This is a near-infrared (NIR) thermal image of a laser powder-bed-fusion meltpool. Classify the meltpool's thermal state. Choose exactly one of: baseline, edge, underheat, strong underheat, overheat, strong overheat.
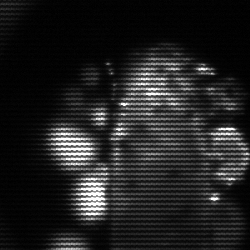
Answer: strong underheat